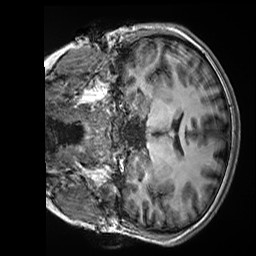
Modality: T1w
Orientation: coronal
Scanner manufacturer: siemens
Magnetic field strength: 3 T
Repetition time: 2.5 s
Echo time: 0.00299 s